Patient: sex F, age 76
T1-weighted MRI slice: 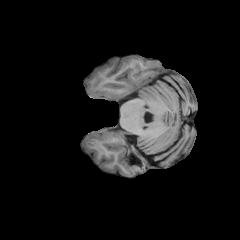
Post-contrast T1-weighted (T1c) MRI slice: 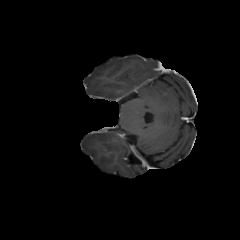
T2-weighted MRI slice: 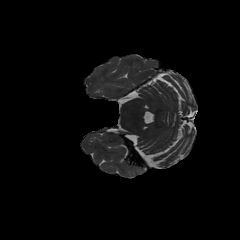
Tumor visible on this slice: no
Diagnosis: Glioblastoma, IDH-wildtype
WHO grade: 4